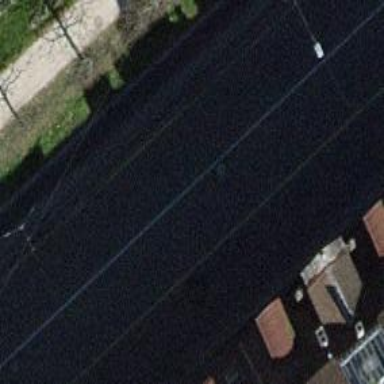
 and there is shared bus and cycle lane."